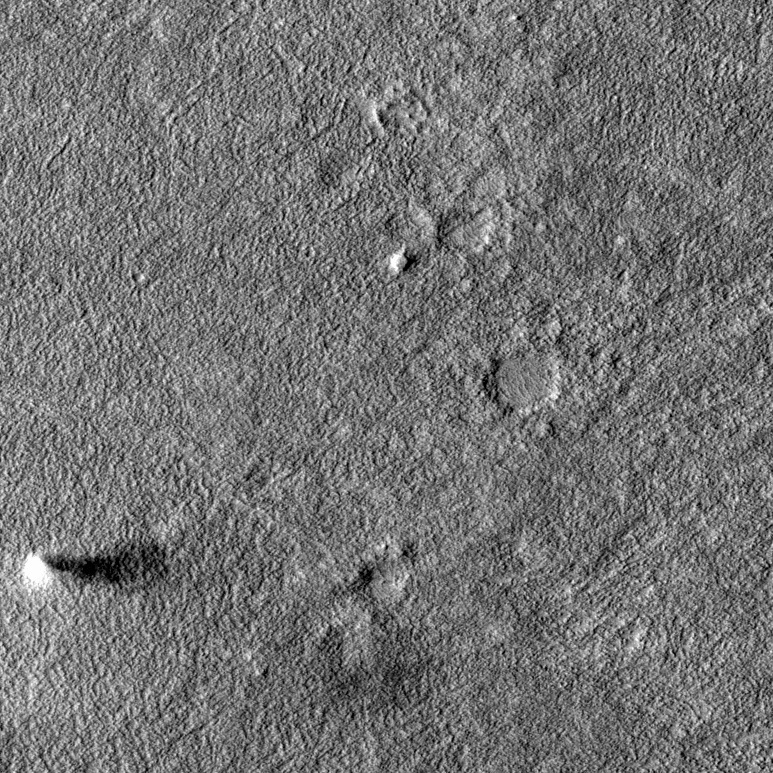
Label: dustdevil